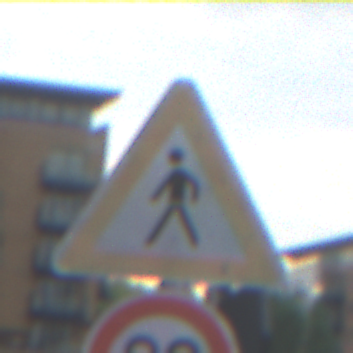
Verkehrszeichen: FussgaengerRechts
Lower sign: Geschwindigkeit80
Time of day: MorningAfternoon
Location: Outdoor (Urban)
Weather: Overcast
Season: NotSpecified
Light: Natural